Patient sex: M
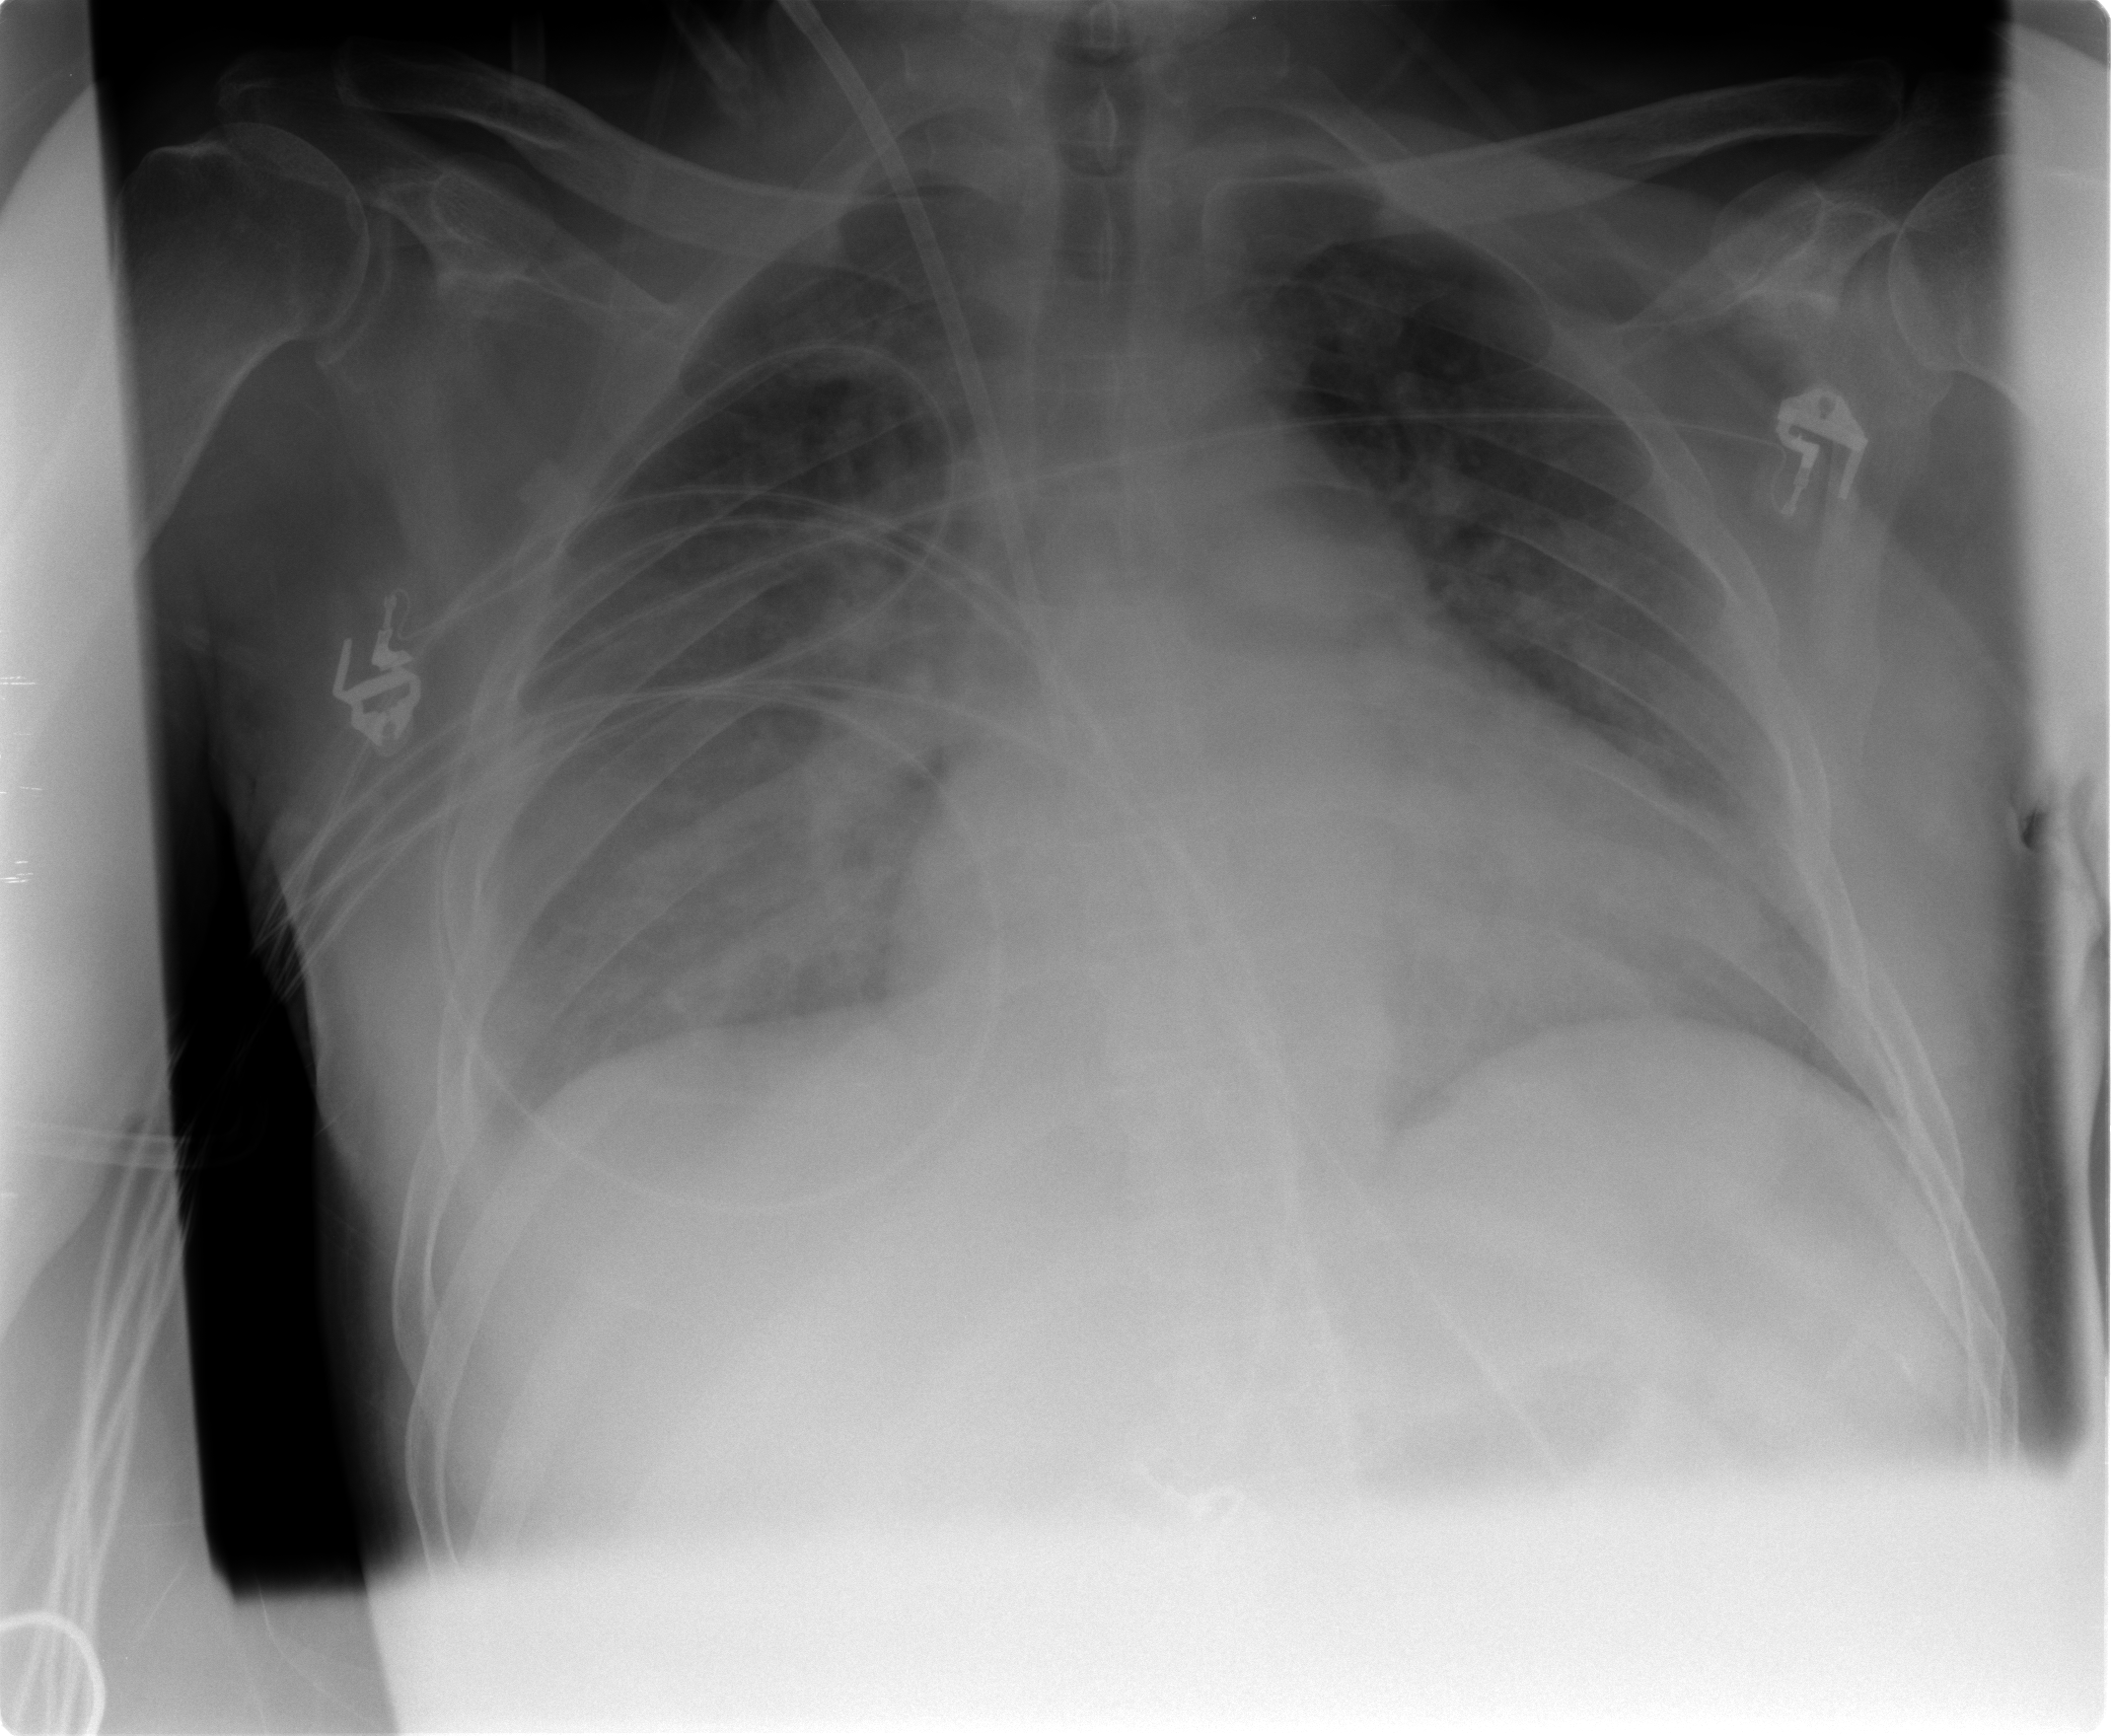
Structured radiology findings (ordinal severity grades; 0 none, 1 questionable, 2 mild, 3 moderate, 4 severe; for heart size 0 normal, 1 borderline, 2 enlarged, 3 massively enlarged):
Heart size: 2
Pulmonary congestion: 3
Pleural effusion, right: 2
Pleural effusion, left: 2
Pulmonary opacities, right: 2
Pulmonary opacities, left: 0
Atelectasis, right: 2
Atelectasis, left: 2